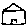
Label: house